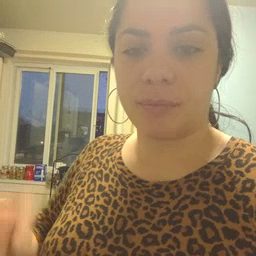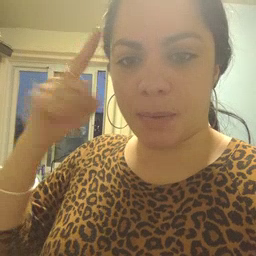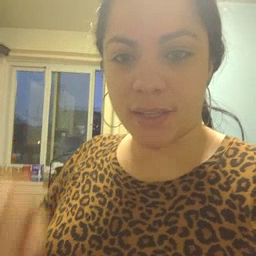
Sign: penny